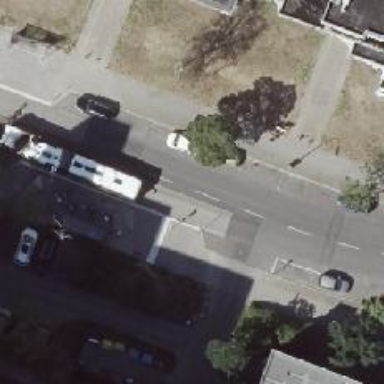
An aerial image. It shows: Public transport stop position.